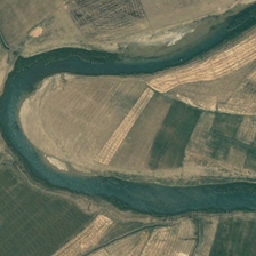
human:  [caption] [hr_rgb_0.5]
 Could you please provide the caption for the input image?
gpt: A river on either side of the field.

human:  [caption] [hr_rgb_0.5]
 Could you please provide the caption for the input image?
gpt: The river of data

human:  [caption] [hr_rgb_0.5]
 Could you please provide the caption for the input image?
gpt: a river on both sides of the field.

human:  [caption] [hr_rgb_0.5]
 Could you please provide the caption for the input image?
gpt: A river on both sides of the field.

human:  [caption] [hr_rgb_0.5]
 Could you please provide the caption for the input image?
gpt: A River on both sides of the field.